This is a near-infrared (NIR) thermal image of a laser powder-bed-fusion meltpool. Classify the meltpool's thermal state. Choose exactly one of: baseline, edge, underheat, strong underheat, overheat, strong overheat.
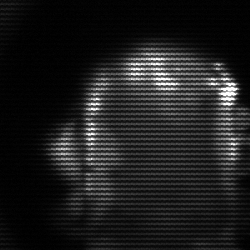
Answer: baseline